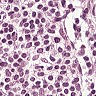
Metastatic tissue present: no